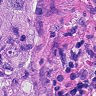
Metastatic tissue present: yes